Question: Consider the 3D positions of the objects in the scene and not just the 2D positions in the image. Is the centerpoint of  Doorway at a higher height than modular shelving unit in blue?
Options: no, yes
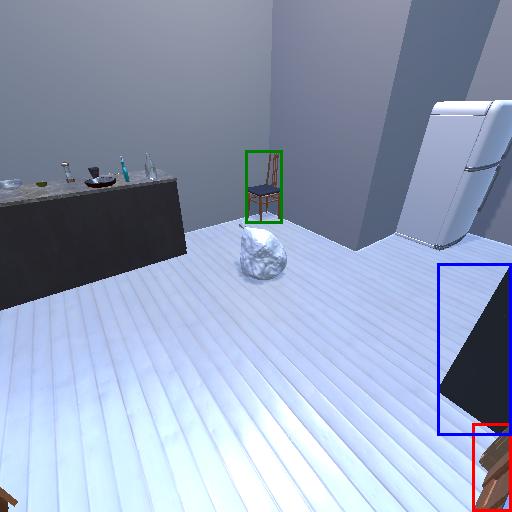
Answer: no